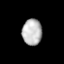
Tissue: lung
Cell type: Epithelial cells
Senescence score: 0.203
Nuclear area (px): 507
Mean DAPI intensity: 184.258